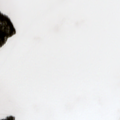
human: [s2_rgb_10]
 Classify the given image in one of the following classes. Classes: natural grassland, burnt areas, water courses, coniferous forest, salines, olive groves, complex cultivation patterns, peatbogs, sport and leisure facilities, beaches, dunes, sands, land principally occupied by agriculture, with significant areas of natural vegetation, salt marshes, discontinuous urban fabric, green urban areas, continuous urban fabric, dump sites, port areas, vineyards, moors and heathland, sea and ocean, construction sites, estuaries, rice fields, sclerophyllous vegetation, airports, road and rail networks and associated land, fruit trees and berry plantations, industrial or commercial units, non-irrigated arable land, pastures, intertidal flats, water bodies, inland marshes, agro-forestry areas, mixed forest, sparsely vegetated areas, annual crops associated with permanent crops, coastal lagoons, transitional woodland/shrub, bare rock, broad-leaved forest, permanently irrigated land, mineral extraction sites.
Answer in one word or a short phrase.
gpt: coniferous forest, water bodies